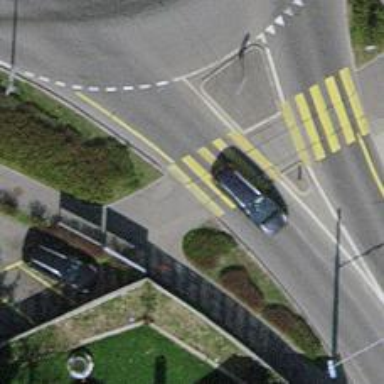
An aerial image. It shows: Kerb barrier.